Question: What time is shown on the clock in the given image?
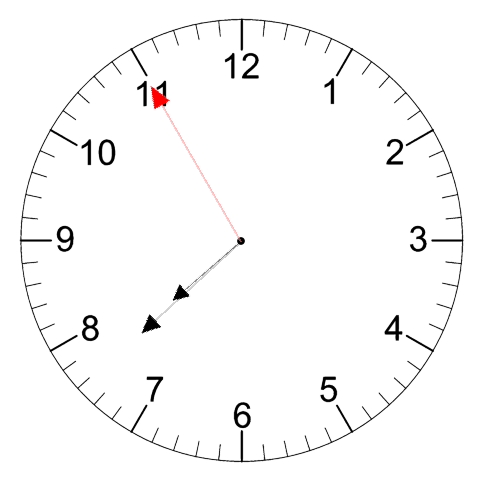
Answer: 07:37:55